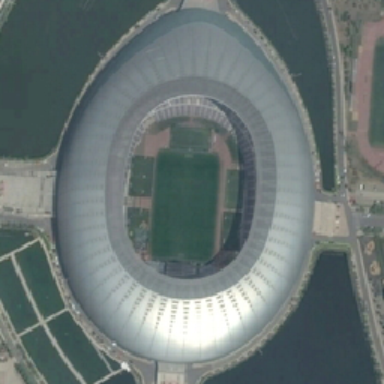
The playground is in an elliptical silver grey building near the water .